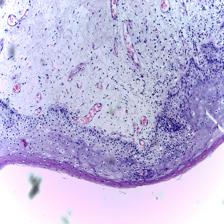
Diagnosis: OSCC